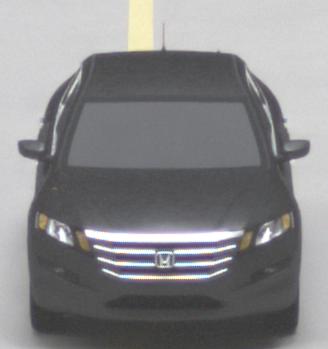
Make: Honda
Model: Crosstour
Detailed model: -
Model produced from: 2009
Model produced until: 2012
Doors: 4
Color: gray
Road condition: dry road
Daytime: midday
Contrast: medium contrast